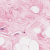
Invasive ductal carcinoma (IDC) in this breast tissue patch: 0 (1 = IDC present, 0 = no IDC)